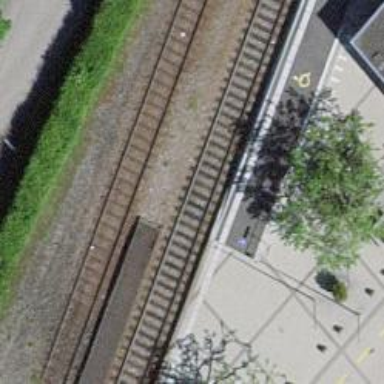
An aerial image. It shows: Stop position for public transport at railway stop.